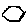
Label: hexagon